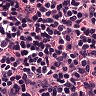
Metastatic tissue present: no